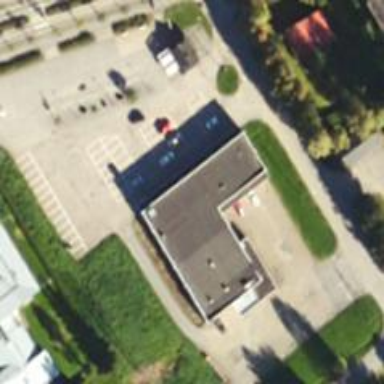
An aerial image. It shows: Pharmacy providing healthcare services.